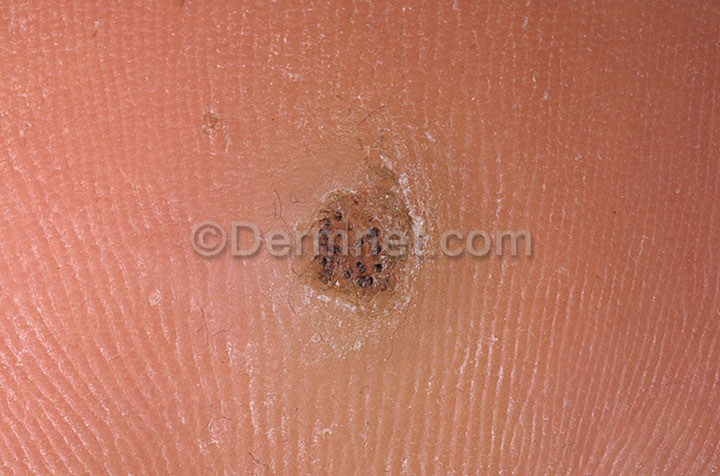
Disease: Warts Molluscum and other Viral Infections